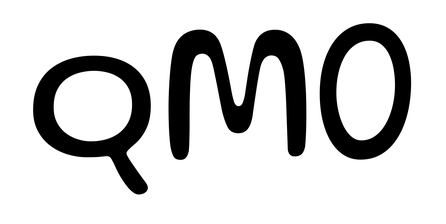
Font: Gluten_Light